Interaction volume radius: 5 \u00c5
Interaction volume height: 20 \u00c5
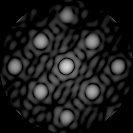
Disorder parameter: 0.1395